Question: I am creating google chart and my legend is not being folded into pages.
My code is somthing like
'''
<script type="text/javascript" src="https://www.google.com/jsapi"></script>
<script>
google.load("visualization", "1.1", { packages: ["bar", "table"] });
var chart;
var table;
var graphOptions = {
title: 'Liczba ekspozycji w miesiacu',
pointSize: 5,
vAxis: { viewWindowMode: "explicit", viewWindow: { min: 0 } },
height: '500'
};
$(function() {
chart = new google.charts.Bar(document.getElementById('chart_div'));
});
var maxGraphLines = 50;
function refreshGraph(data) {
chart.draw(dataTableForGrap, google.charts.Bar.convertOptions(graphOptions));
}
</script>
<div id="chart_div" ></div>
'''
and what I get is:

as you can see the labels for legend are going all the way down even behind the div. They should be paged into pages but this does not happen. Any help will be appreciated. Thanks.
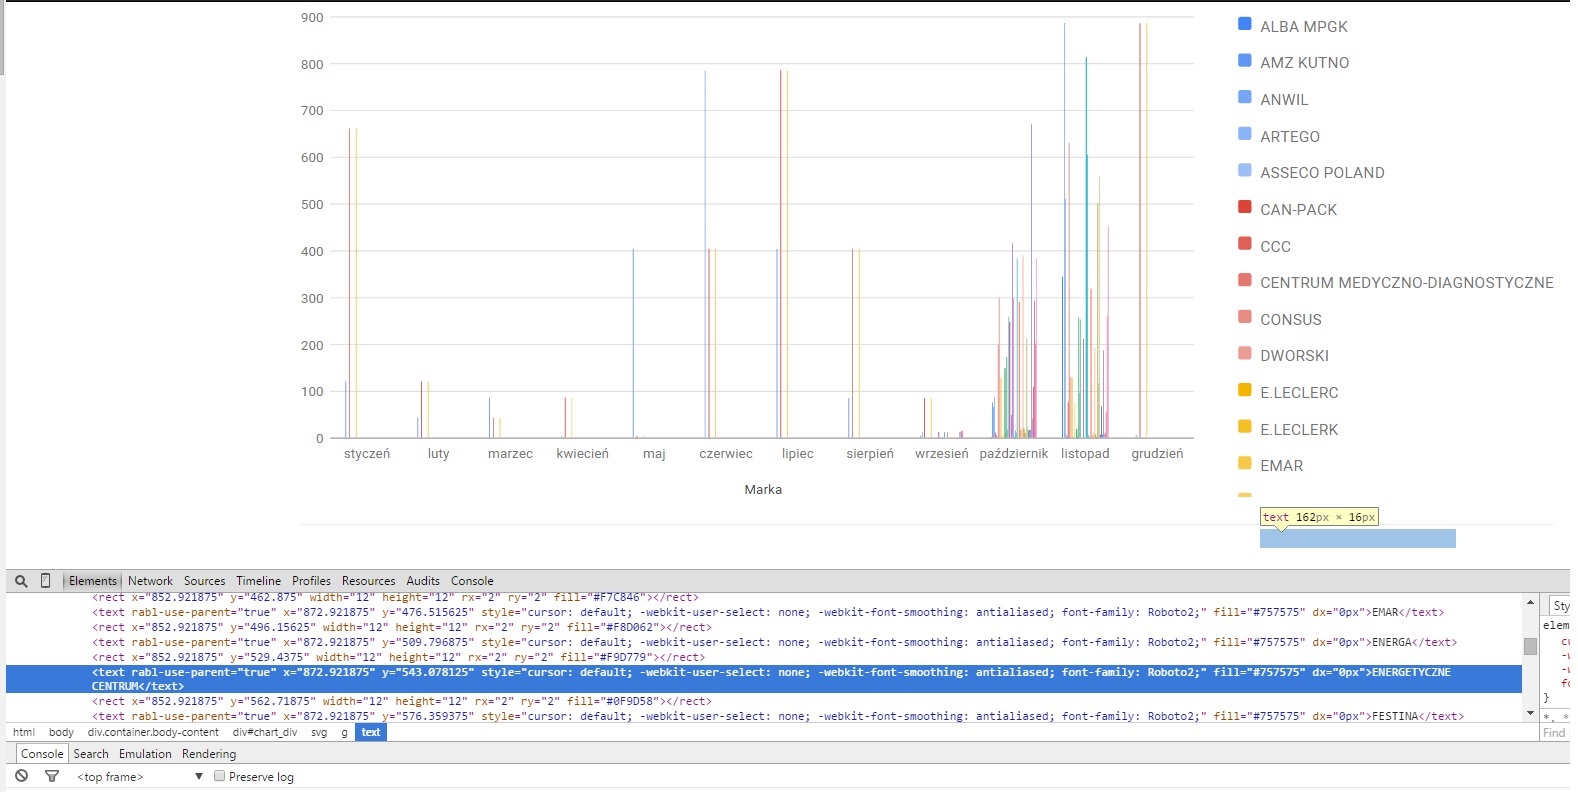
Answer: The new "material" bar chart does not yet support paging or scrolling of legend items. Until it does, you might try using the corechart ColumnChart with the option '{ theme: 'material' }' to get the material colors and fonts.